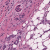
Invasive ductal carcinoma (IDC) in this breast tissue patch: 1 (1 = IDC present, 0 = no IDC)